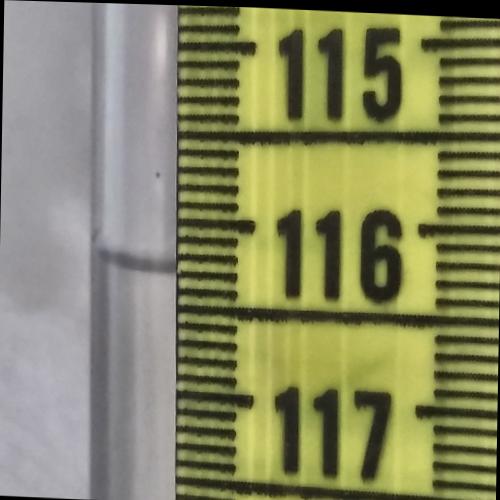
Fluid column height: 116.3 cm